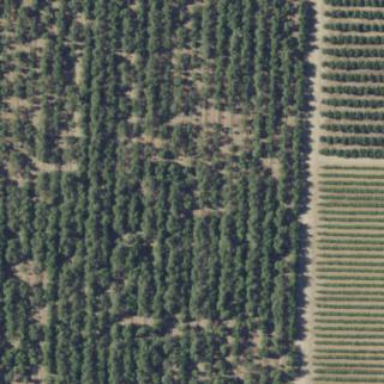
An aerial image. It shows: Orchard filled with almond trees.